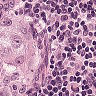
Metastatic tissue present: yes